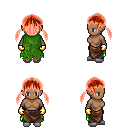
a pixel art fantasy rpg character, female body template, human, dark skin, green tattered cape, robe skirt, red twin-tailed hairstyle, gold gloves, white slippers, four views (front, back, left, right), 2x2 character sprite sheet, small pixel art, hard edges, no anti-aliasing